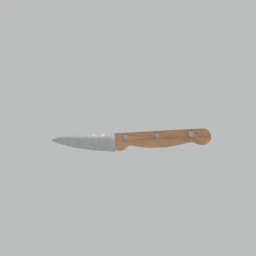
Label: tools